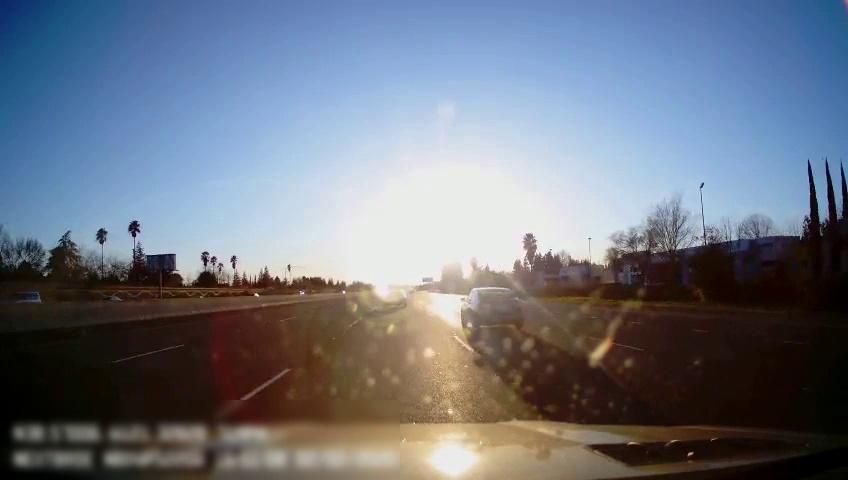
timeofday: Day
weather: Sunny
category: Drivable Space
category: Vehicles | SUV
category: Vehicles | Car
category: Vehicles | Car
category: Vehicles | Car
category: Vehicles | Car
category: Lanes | Alternate Lane
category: Lanes | Alternate Lane
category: Lanes | Current Lane
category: Lanes | Current Lane
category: Lanes | Alternate Lane
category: Lanes | Alternate Lane